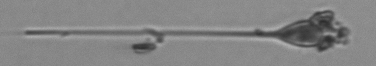
Label: Asterionellopsis_glacialis